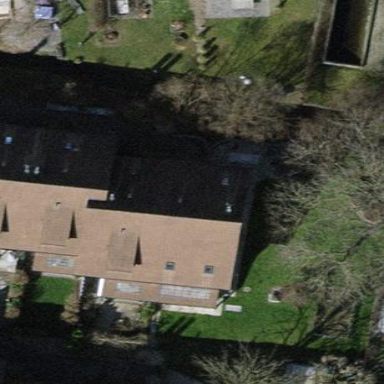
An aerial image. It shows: Terrace building.